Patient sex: M
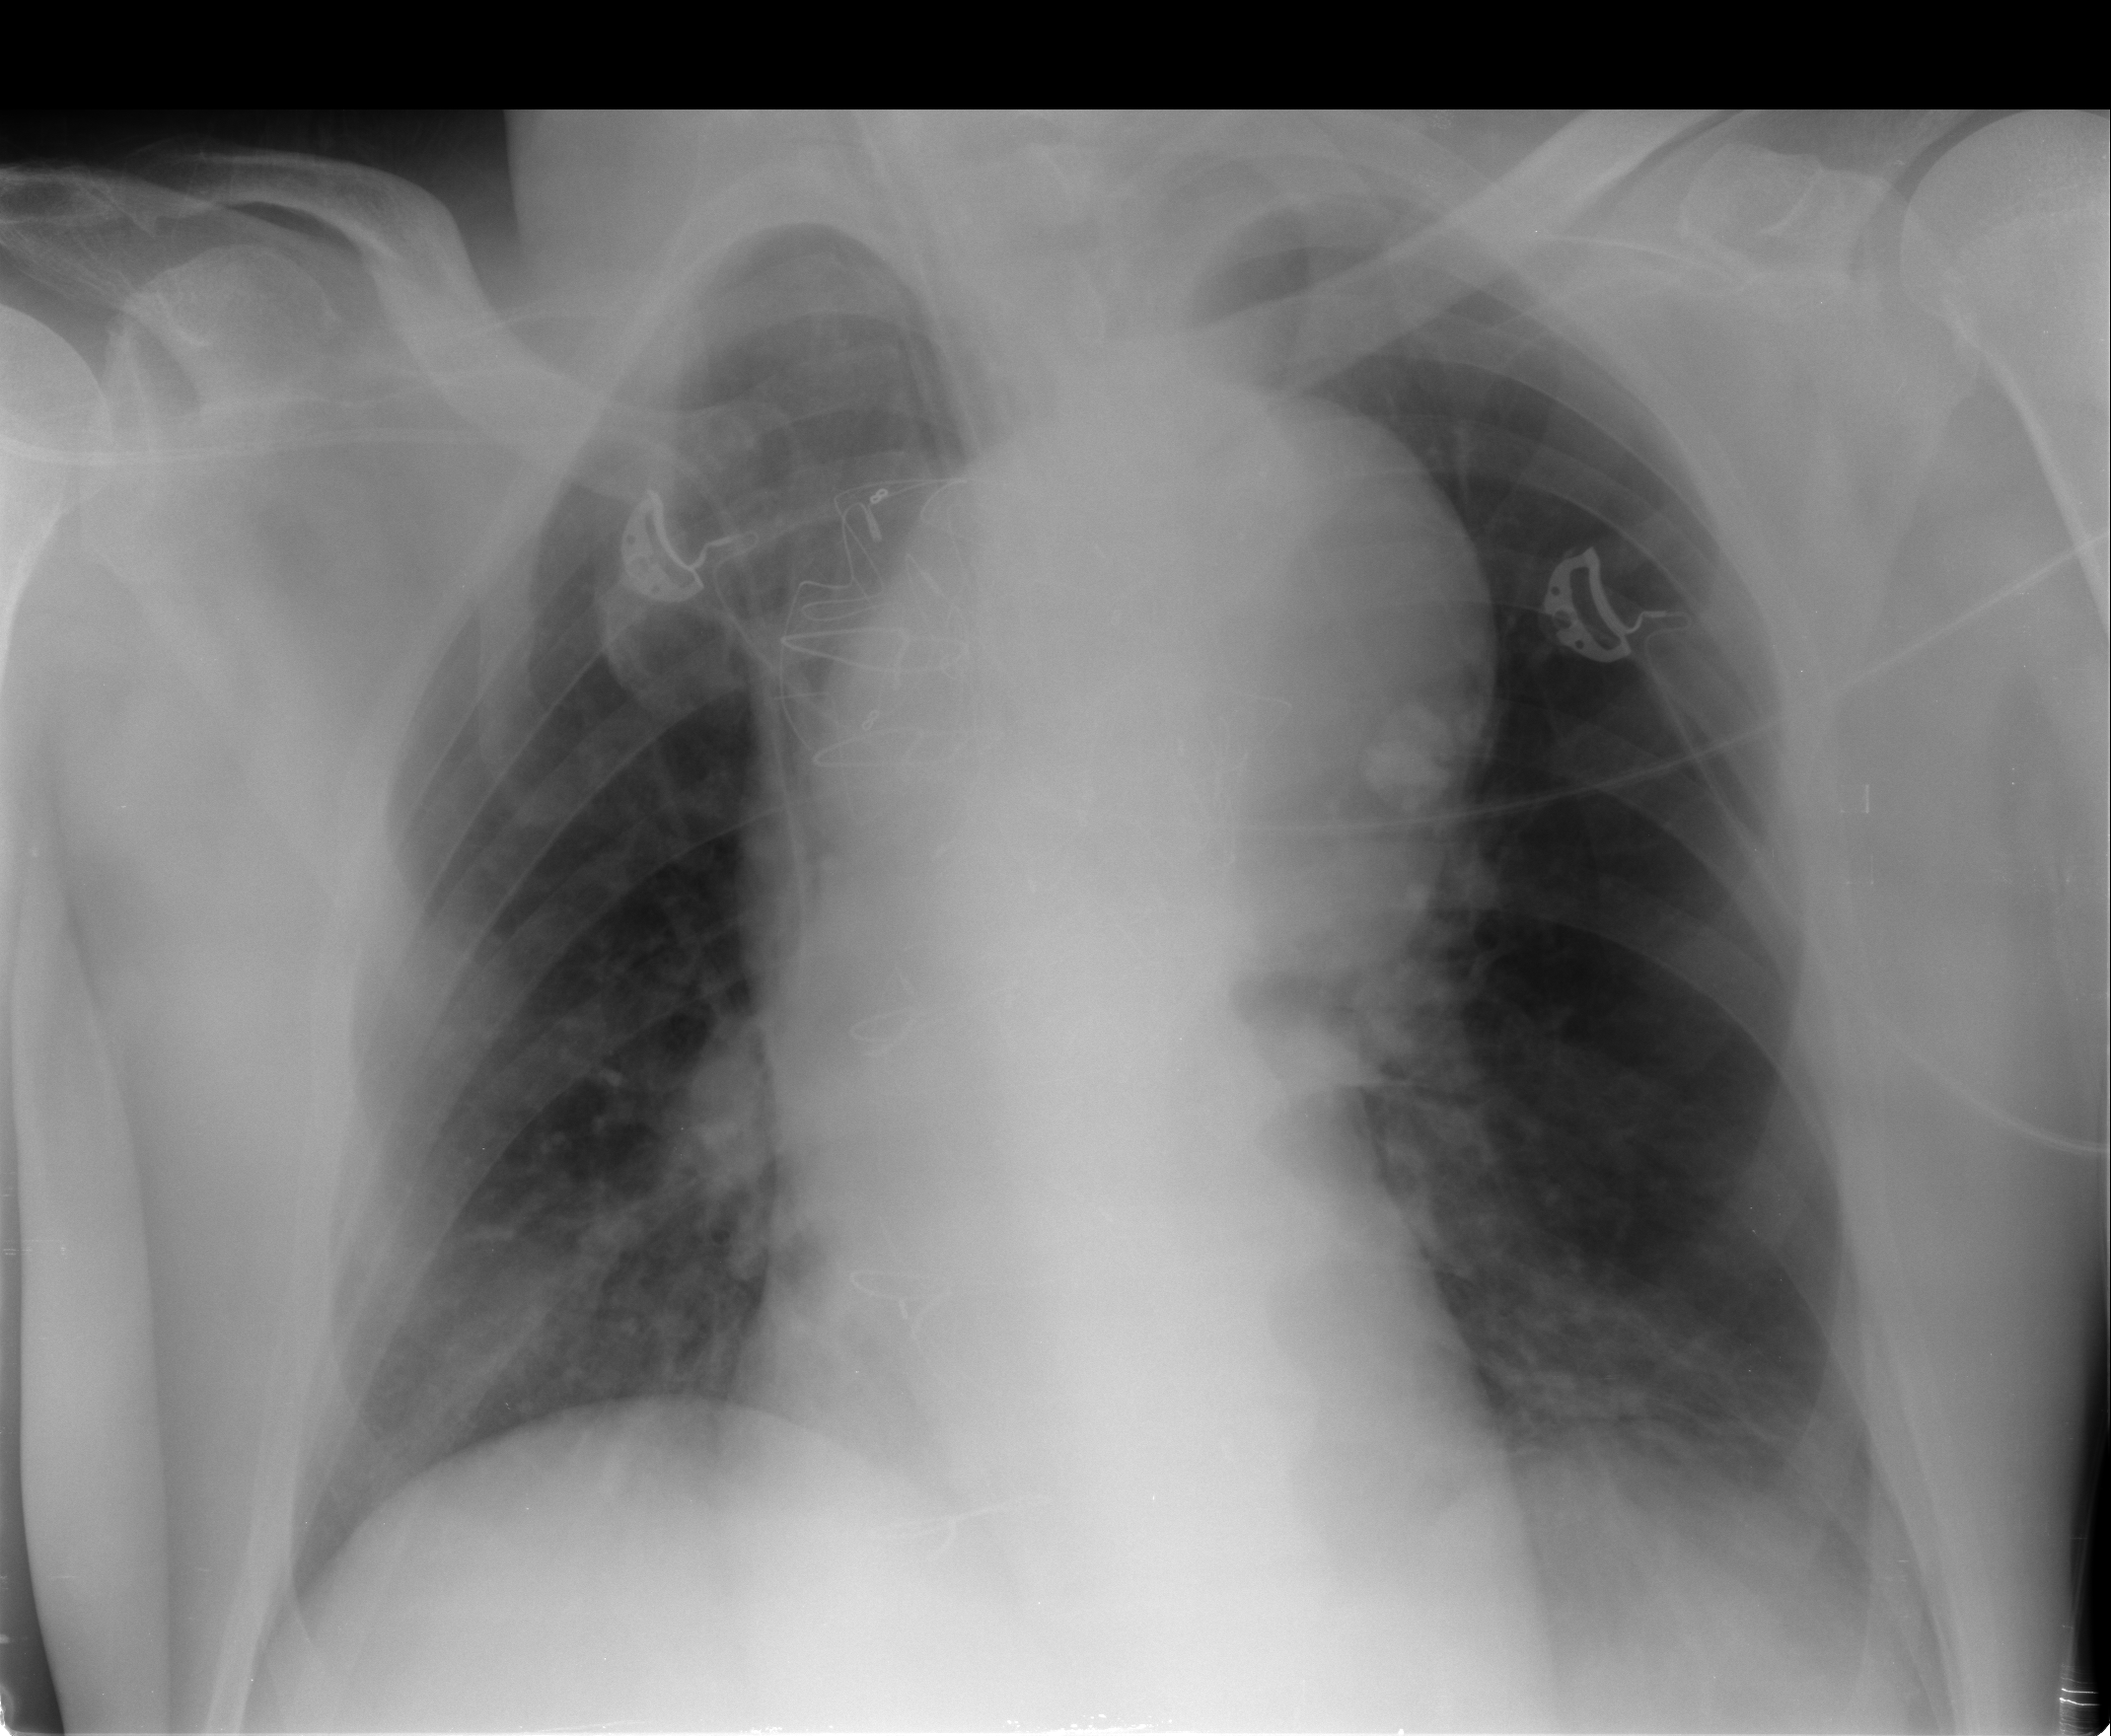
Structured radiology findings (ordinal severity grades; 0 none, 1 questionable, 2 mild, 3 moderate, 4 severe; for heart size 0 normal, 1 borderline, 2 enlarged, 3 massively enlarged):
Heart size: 0
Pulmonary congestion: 0
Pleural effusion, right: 0
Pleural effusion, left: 0
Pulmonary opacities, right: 1
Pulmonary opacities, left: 1
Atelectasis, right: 2
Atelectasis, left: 2